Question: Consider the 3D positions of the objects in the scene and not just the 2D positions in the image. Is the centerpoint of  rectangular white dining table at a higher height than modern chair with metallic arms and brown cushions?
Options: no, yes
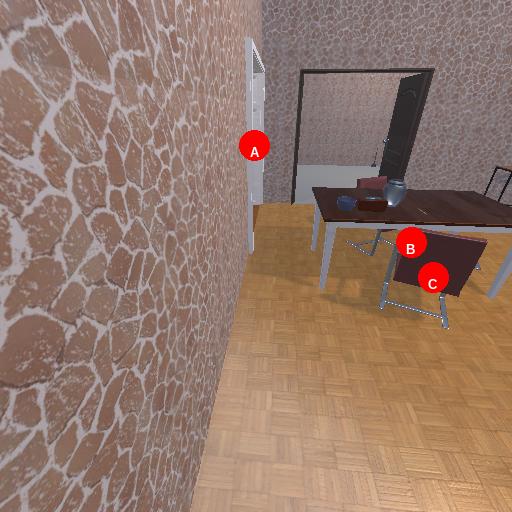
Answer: no